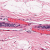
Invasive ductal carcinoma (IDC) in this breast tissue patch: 0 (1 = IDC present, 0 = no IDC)